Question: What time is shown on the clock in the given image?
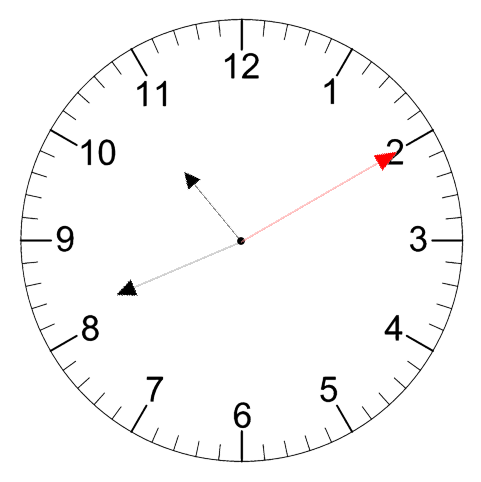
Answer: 10:41:10